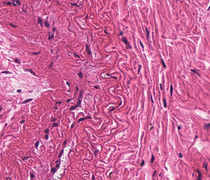
Tumor epithelial tissue: no
Tumor-associated stroma tissue: yes
Normal tissue: no